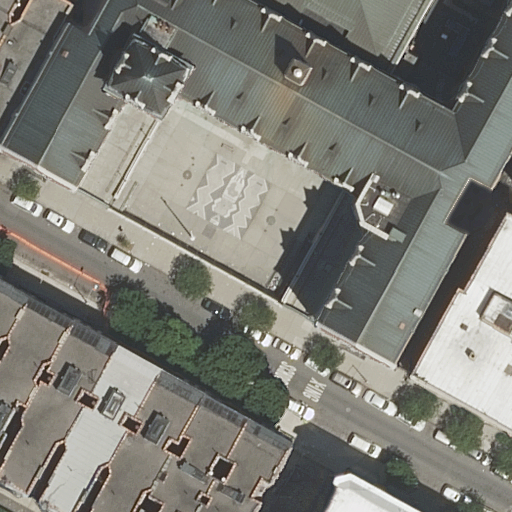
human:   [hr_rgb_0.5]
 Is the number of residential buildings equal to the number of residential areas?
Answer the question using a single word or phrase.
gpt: no

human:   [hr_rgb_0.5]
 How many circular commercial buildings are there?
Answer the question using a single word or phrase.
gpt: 0

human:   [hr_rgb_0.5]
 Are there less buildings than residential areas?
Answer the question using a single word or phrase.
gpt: no

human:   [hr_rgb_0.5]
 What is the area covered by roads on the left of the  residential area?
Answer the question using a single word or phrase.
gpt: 0m2

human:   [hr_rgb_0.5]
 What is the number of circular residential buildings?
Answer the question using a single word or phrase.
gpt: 0

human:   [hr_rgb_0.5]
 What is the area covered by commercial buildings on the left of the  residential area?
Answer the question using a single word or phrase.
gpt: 0m2

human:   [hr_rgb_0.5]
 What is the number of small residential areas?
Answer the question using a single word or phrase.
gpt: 0

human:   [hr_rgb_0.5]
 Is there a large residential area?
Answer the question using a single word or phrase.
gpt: yes

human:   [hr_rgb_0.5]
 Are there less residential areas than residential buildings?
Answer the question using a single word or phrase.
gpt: yes

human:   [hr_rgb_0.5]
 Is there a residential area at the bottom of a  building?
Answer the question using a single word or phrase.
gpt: no

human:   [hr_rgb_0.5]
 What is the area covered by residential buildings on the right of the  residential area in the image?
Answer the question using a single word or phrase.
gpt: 2690m2

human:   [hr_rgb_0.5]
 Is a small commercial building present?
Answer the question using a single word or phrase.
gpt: no

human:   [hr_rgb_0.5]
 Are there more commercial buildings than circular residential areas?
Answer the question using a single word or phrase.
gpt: no

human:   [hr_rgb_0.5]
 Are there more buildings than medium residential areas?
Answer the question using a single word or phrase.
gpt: yes

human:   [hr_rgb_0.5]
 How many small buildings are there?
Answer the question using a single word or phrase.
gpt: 6

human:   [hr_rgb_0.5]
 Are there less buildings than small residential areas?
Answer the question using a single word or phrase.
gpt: no

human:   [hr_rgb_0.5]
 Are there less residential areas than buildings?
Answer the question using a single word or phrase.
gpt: yes

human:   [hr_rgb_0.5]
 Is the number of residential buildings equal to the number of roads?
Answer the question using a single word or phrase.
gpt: no

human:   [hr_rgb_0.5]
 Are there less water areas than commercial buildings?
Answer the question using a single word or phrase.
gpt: no

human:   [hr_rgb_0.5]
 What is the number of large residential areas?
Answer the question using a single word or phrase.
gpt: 1

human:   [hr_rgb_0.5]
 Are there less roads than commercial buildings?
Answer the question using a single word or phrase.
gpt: no

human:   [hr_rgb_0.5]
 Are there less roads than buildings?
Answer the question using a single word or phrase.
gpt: yes

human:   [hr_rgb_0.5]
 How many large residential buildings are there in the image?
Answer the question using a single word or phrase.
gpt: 2

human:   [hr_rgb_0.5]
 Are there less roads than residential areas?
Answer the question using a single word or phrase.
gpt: no

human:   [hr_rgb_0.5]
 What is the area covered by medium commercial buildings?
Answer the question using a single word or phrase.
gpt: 0m2

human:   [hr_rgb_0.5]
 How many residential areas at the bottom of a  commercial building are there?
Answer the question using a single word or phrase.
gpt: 0

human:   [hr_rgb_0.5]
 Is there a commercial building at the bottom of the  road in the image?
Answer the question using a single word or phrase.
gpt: no

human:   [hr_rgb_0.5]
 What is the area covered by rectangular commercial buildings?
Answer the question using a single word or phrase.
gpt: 0m2

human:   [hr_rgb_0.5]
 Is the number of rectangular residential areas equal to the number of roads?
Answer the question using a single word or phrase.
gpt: yes

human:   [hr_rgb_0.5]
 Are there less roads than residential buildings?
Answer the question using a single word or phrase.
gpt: yes

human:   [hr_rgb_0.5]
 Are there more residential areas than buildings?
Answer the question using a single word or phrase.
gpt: no

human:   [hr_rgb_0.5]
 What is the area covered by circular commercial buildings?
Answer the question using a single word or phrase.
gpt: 0m2

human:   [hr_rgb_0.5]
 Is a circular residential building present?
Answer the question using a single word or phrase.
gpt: no

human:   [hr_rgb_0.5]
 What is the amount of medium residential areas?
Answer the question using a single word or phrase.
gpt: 0

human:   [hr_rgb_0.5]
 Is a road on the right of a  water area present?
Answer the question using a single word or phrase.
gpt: no

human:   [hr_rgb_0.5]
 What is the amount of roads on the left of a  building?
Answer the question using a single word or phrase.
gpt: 1